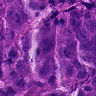
Metastatic tissue present: yes